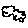
Label: cloud